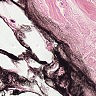
Metastatic tissue present: no